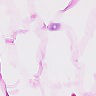
Metastatic tissue present: no